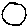
Label: circle